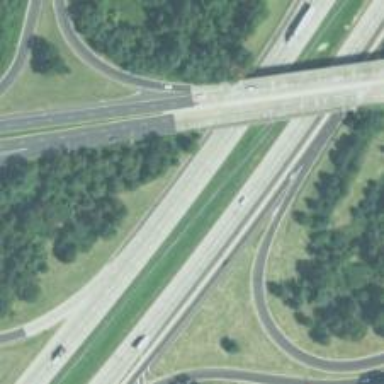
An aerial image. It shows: Motorway junction.